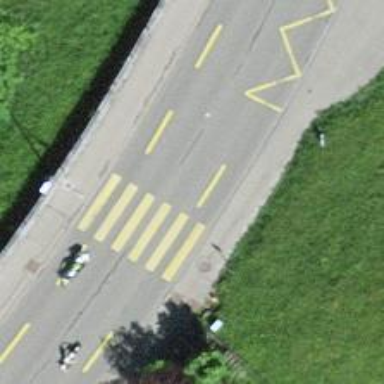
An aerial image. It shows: Uncontrolled zebra crossing on the road.